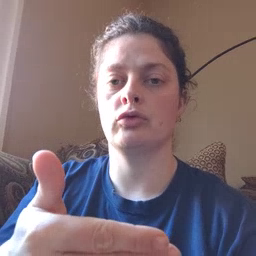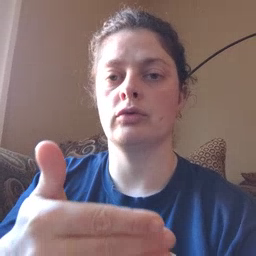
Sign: smile